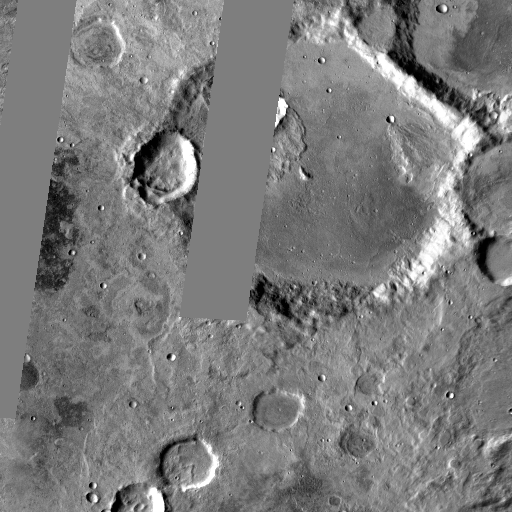
Crater classes present: Background, Other, Buried